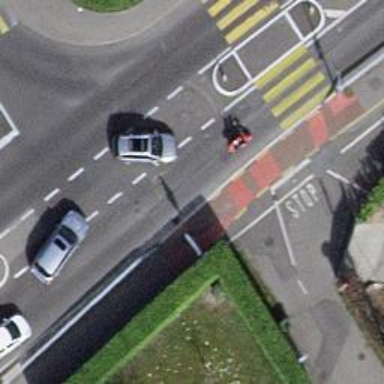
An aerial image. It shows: Unmarked crossing on the road.